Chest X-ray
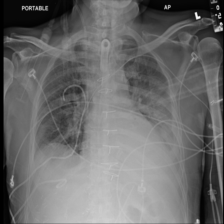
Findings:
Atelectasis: negative
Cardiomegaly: negative
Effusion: positive
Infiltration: positive
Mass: negative
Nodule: negative
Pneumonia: negative
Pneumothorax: negative
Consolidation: negative
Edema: negative
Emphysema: negative
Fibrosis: negative
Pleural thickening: positive
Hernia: negative